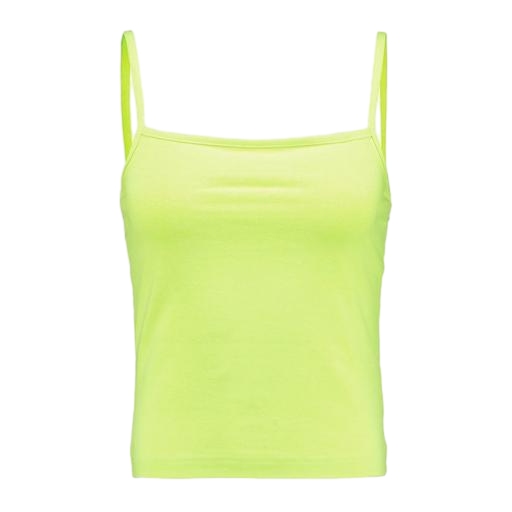
green women's cami, yellow tank top, light yellow tank top, white background